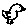
Label: bird